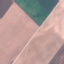
Label: AnnualCrop